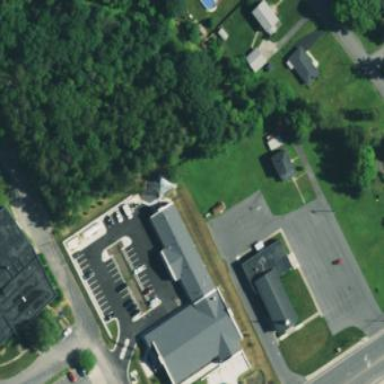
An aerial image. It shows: Police building.